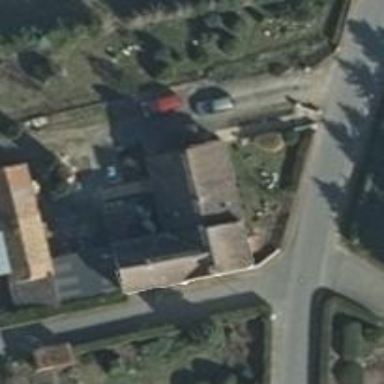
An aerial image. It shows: Gabled roof on residential building.